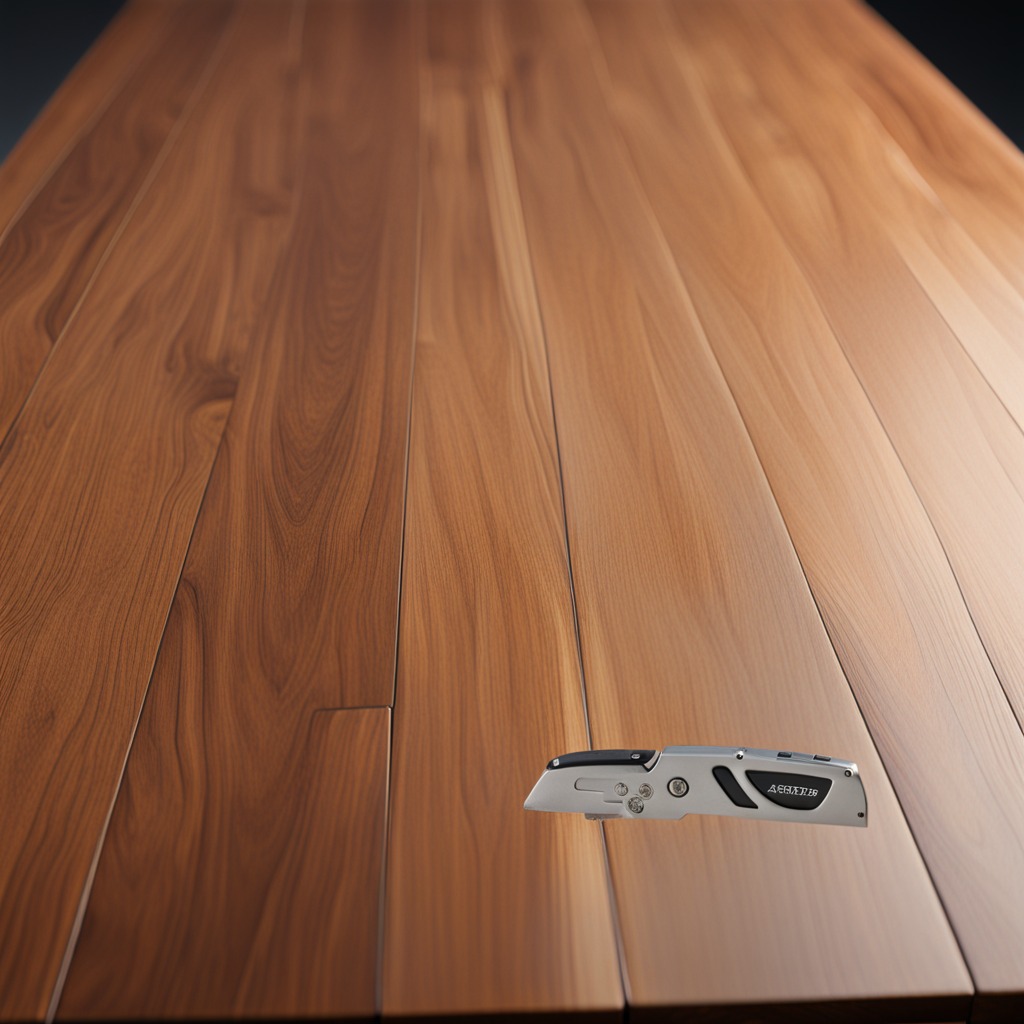
A utility knife is lying on a wooden table in a carpentry studio.